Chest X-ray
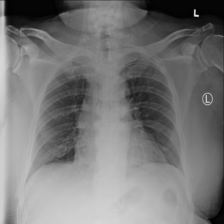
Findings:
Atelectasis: negative
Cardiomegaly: negative
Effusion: negative
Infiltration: negative
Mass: negative
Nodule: negative
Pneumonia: negative
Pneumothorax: negative
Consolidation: negative
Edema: negative
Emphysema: negative
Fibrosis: negative
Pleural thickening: negative
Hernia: negative